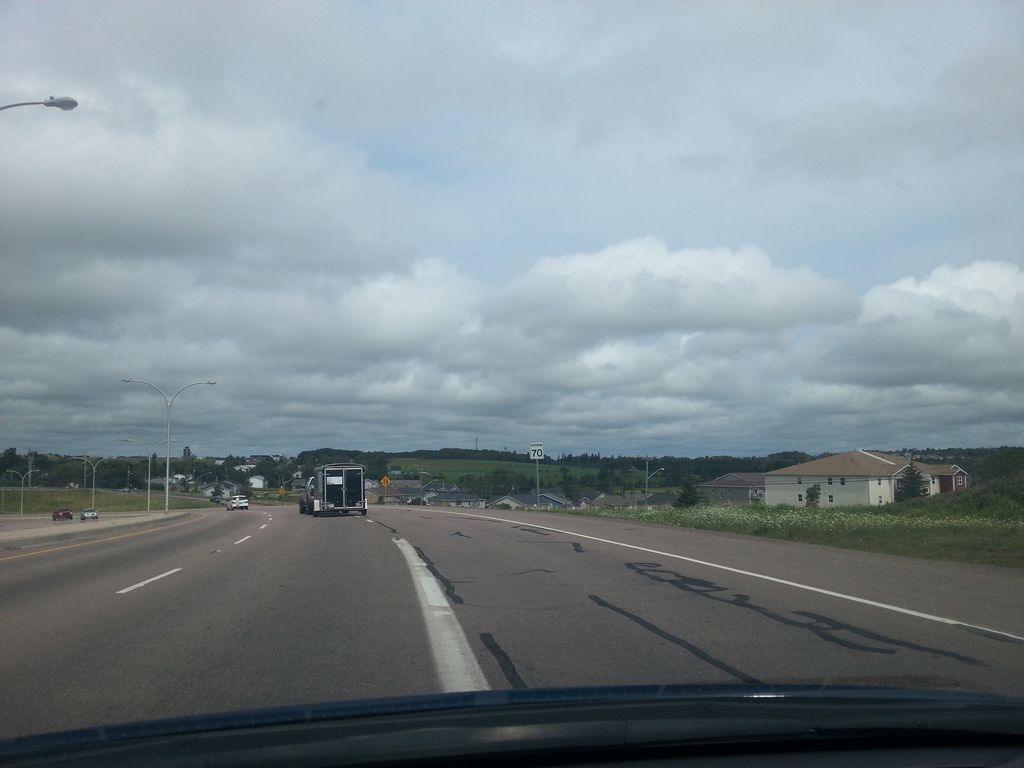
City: charlottetown